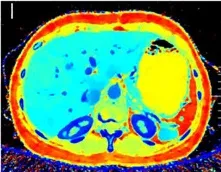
Z Effective The tumor is indicated by red arrow.
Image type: radiology (ct)